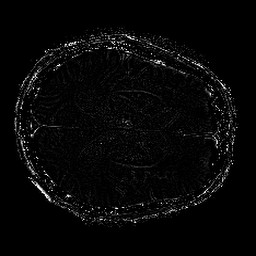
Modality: SWI
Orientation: axial
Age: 63
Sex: male
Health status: ill
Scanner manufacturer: philips
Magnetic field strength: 3 T
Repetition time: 0.031 s